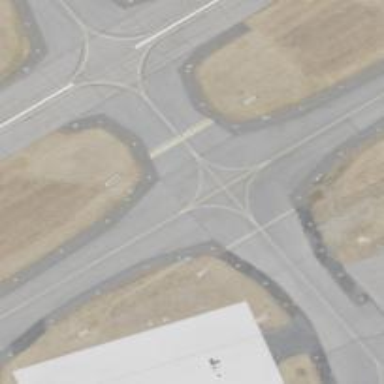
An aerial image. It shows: Image of taxiway at airport.